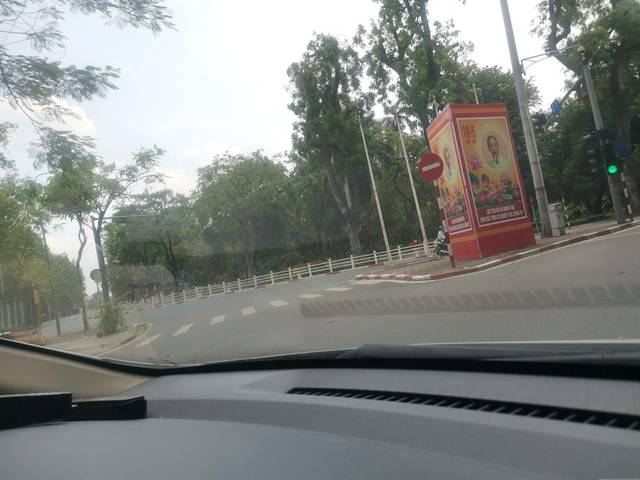
Region: Vietnam
Coordinates: 21.043, 105.836